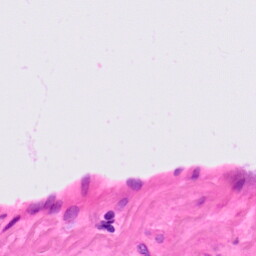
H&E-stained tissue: Lung